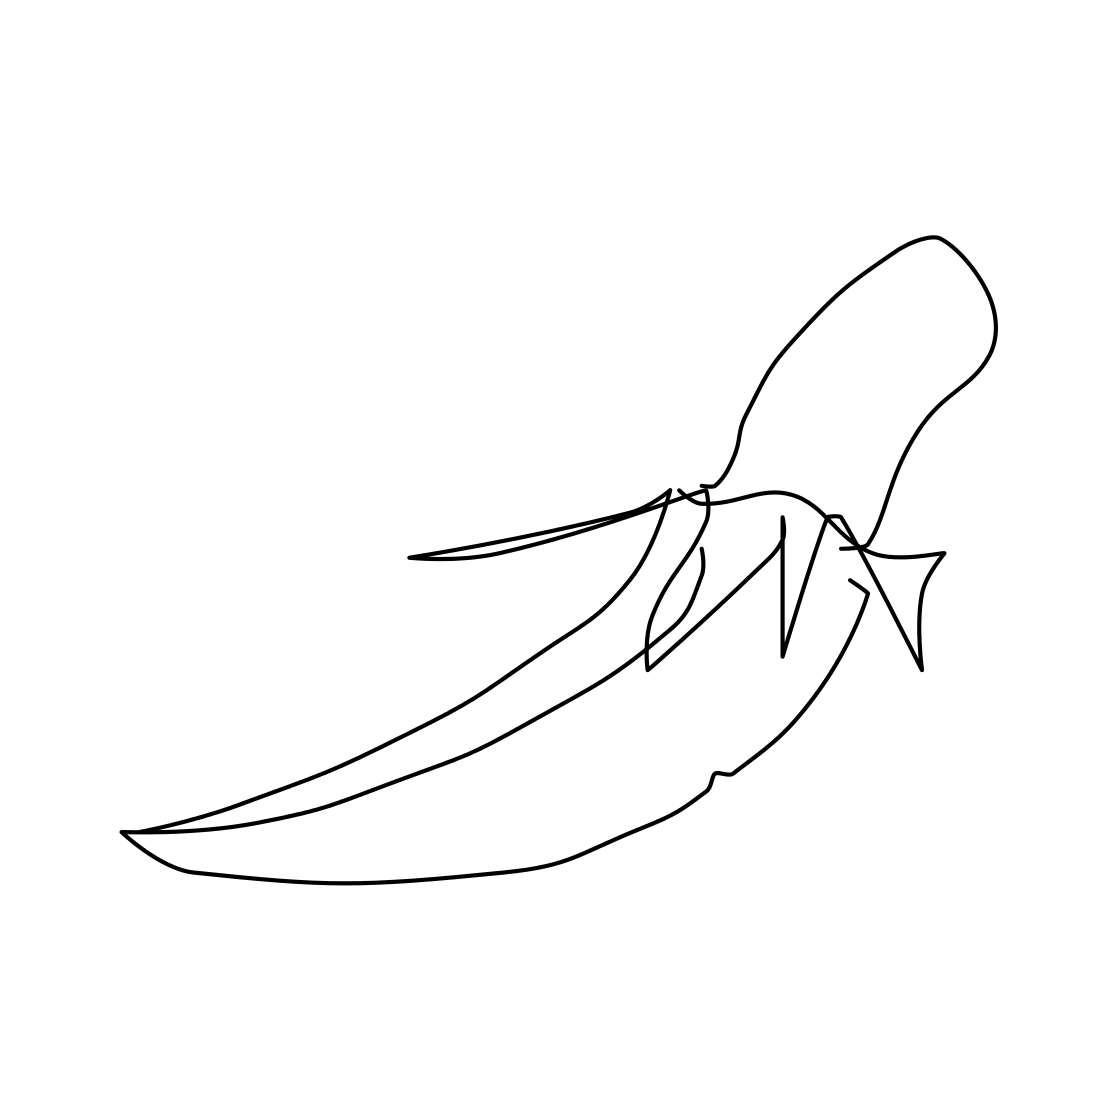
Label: banana